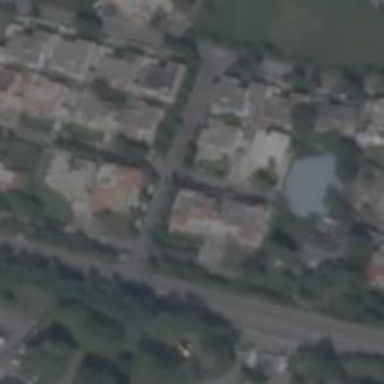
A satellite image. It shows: Residential road.